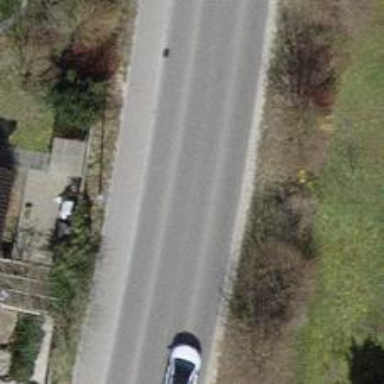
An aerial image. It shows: Tertiary road with asphalt surface.